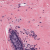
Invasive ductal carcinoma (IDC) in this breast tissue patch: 0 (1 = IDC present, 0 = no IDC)